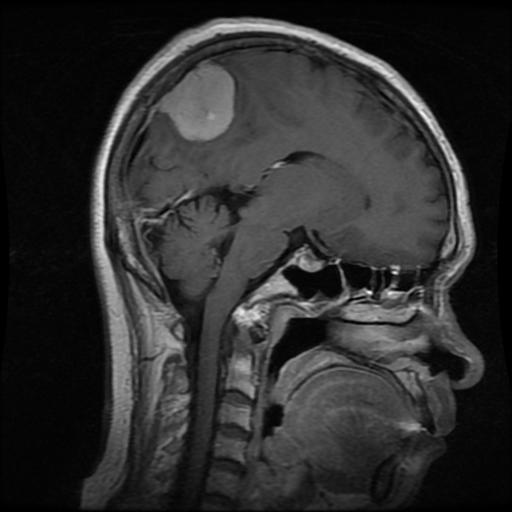
Label: meningioma